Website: lowes
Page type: customer-info-address
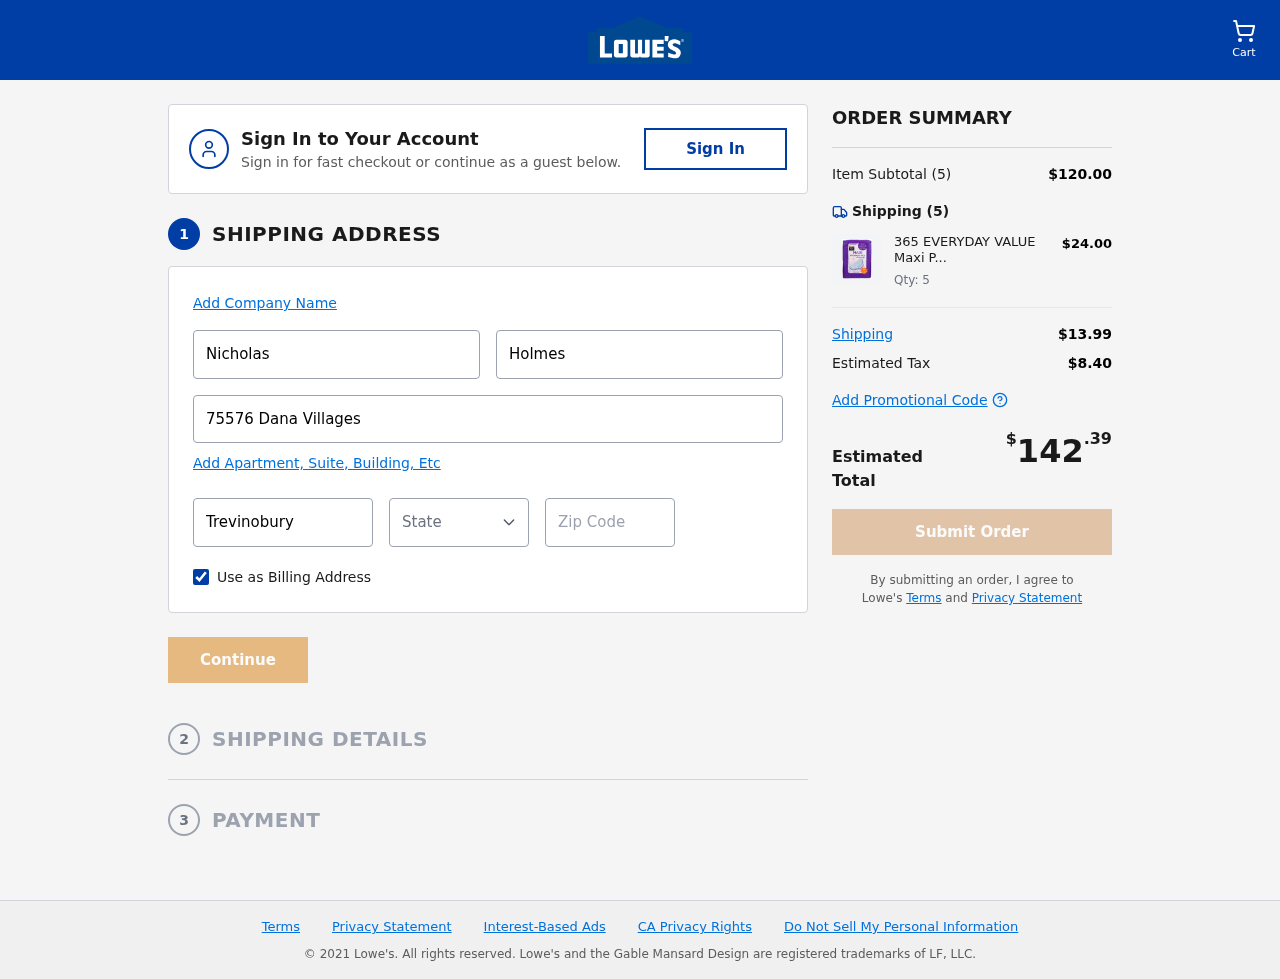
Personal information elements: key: PII_CITY
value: Trevinobury
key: PII_FIRSTNAME
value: Nicholas
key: PII_LASTNAME
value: Holmes
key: PII_POSTCODE
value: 92952
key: PII_STATE_ABBR
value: VA
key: PII_STREET
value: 75576 Dana Villages
Product elements: key: PRODUCT1_NAME
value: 365 EVERYDAY VALUE Maxi Pad Overnight, 14 CT
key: PRODUCT1_PRICE
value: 24
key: PRODUCT1_QUANTITY
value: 5
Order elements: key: ORDER_NUM_ITEMS
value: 5
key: ORDER_SUBTOTAL
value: $120.00
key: ORDER_NUM_ITEMS2
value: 5
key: ORDER_SHIPPING_COST
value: $13.99
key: ORDER_TAX
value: $8.40
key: ORDER_TOTAL
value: $142.39